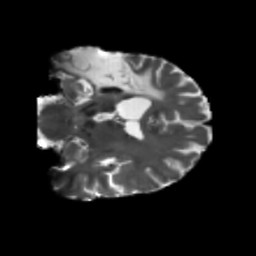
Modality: T2w
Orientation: coronal
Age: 43
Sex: male
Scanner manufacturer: siemens
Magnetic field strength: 3 T
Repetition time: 5.47 s
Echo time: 0.0854 s